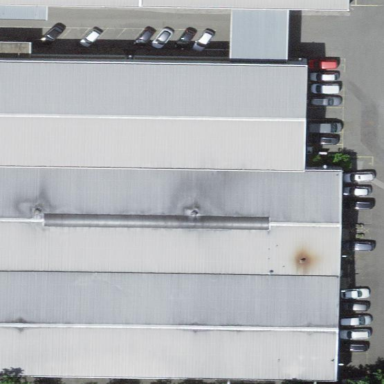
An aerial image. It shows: Industrial building.